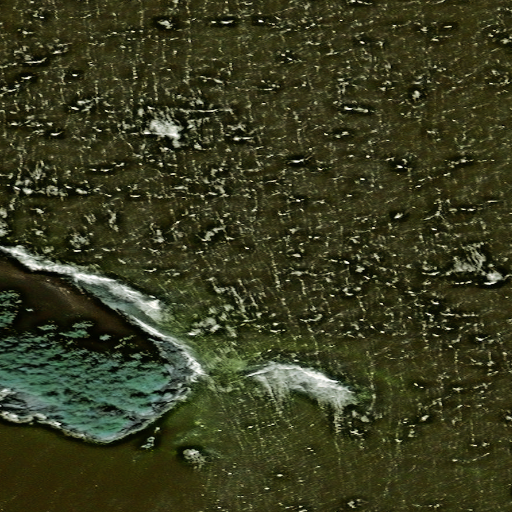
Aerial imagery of island in Alaska named Burnt Island containing only unknown